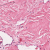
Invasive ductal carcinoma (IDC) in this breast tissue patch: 0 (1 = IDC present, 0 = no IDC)